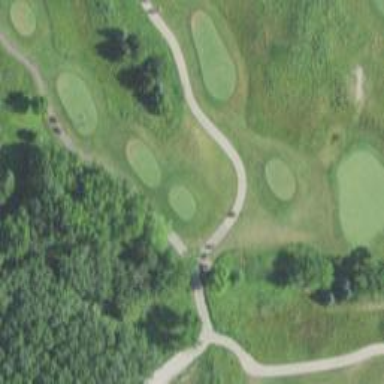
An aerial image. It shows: Golf hole.